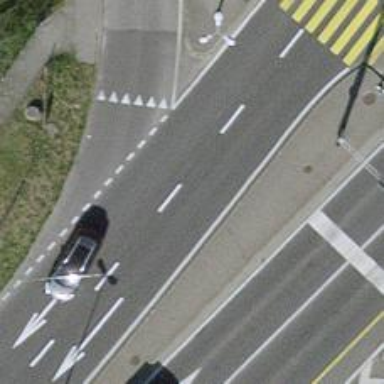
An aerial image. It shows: Secondary road with asphalt surface.